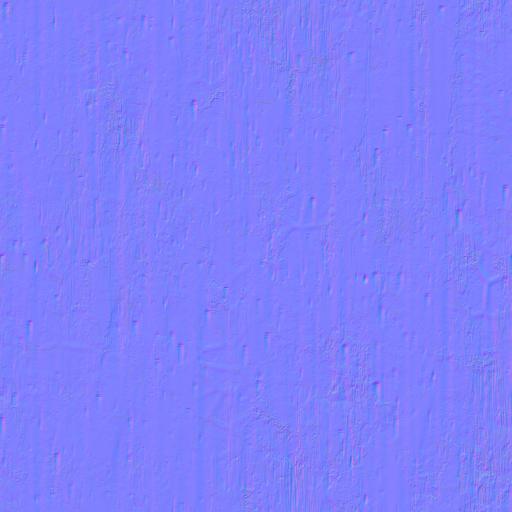
crack cracked cracks light paint painted reflective shiny white